Question: Is there a way to remove the "Upload" tab when using the Link dialog? I don't need it removed globally, just in the Link functionality.

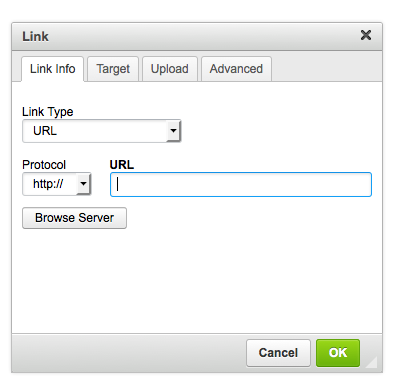
Answer: See <URL>:
'''
config.removeDialogTabs = 'link:upload';
'''